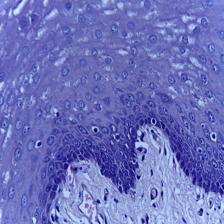
Diagnosis: Normal